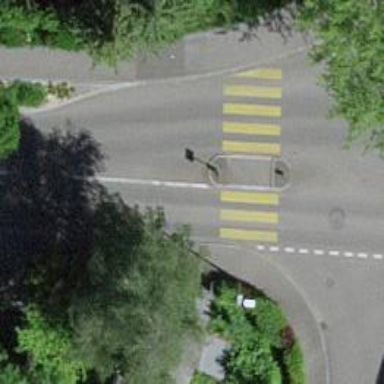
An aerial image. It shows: Uncontrolled zebra crossing on the road.